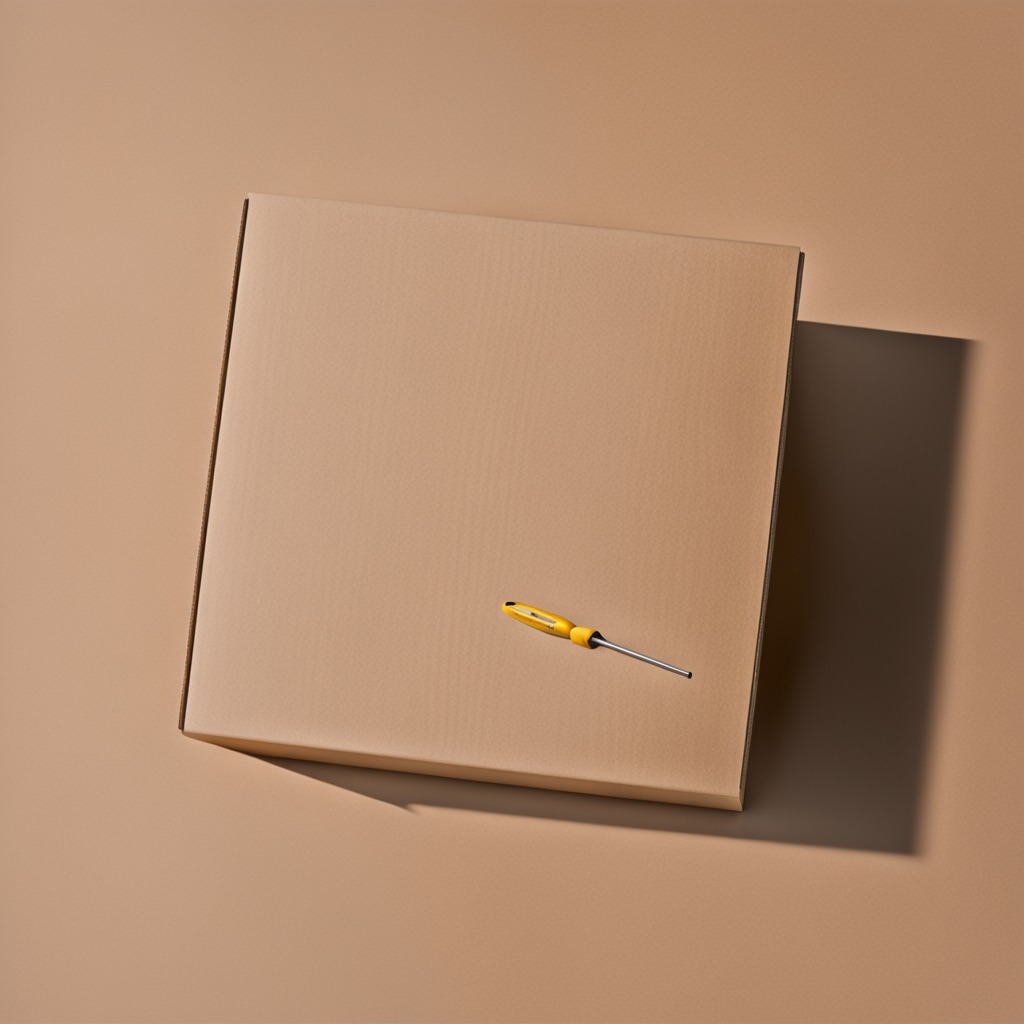
A screwdriver lies on a clean dry cardboard box surface in an outdoor workshop during daytime bright natural light soft shadows slightly creased but